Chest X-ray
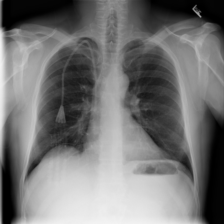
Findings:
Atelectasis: negative
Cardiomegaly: negative
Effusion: negative
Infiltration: positive
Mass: negative
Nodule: negative
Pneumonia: negative
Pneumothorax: negative
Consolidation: negative
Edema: negative
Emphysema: negative
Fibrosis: negative
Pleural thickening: negative
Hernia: negative